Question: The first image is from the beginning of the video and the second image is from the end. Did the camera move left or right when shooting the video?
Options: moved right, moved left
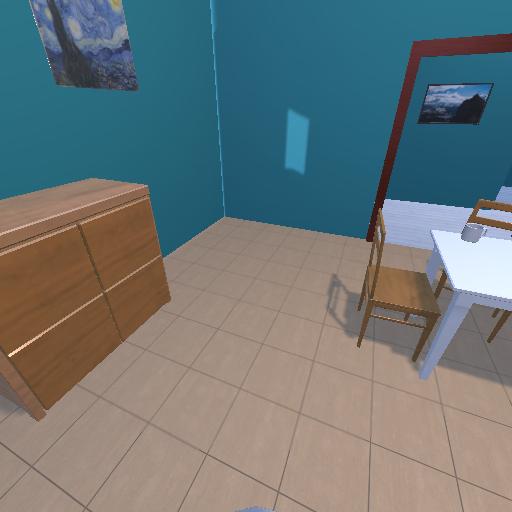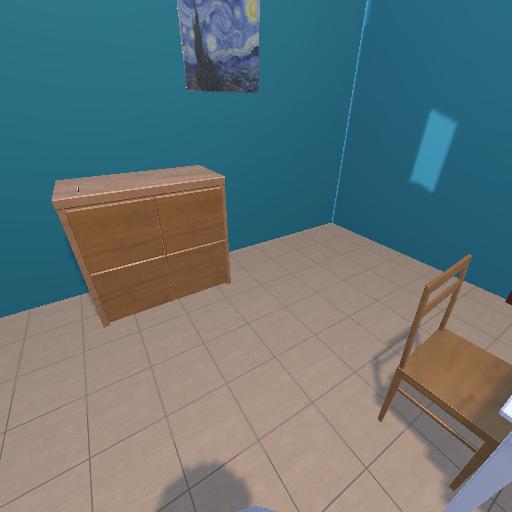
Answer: moved right